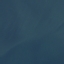
Land use / land cover: SeaLake